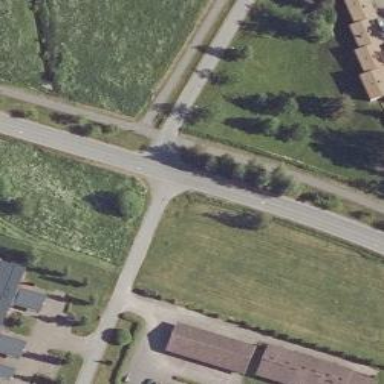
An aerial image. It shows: Road with "give way" sign.